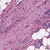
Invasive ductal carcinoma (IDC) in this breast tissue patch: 1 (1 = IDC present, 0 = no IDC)